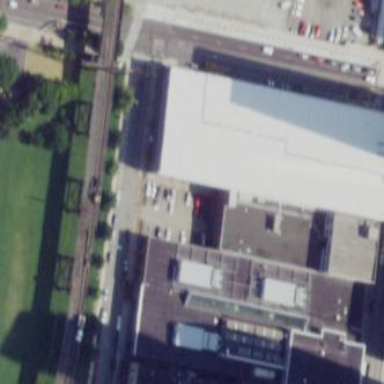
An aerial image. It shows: Building serving as post office.